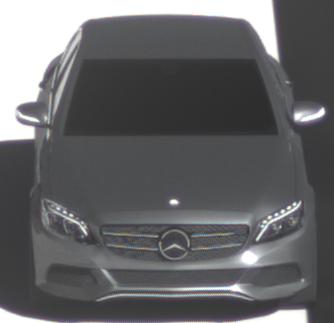
Make: Mercedes-Benz
Model: C 160
Detailed model: C-Class (205) Limousine
Model produced from: 2015/04
Model produced until: 2018/04
Doors: 4
Color: gray
Road condition: dry road
Daytime: morning or afternoon
Contrast: high contrast